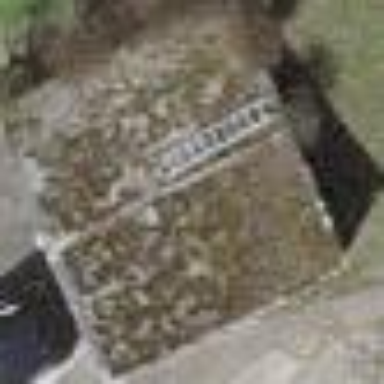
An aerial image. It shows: Garage building.